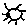
Label: sun